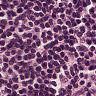
Metastatic tissue present: no